Interaction volume radius: 5 \u00c5
Interaction volume height: 10 \u00c5
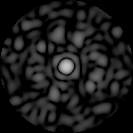
Disorder parameter: 0.7831